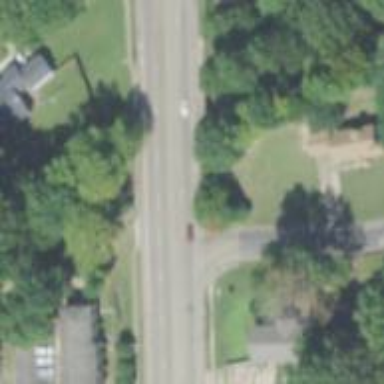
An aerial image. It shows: Secondary road.